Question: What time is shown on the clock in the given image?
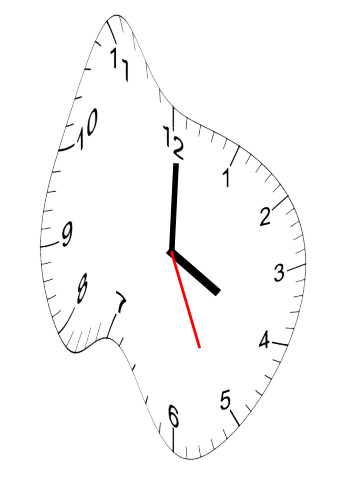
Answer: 04:00:26